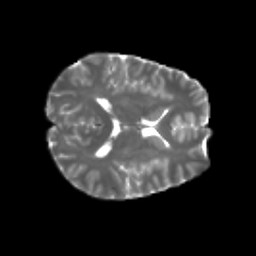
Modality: T2w
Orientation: axial
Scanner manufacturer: siemens
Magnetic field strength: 3 T
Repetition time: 4.16 s
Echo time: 0.0806 s